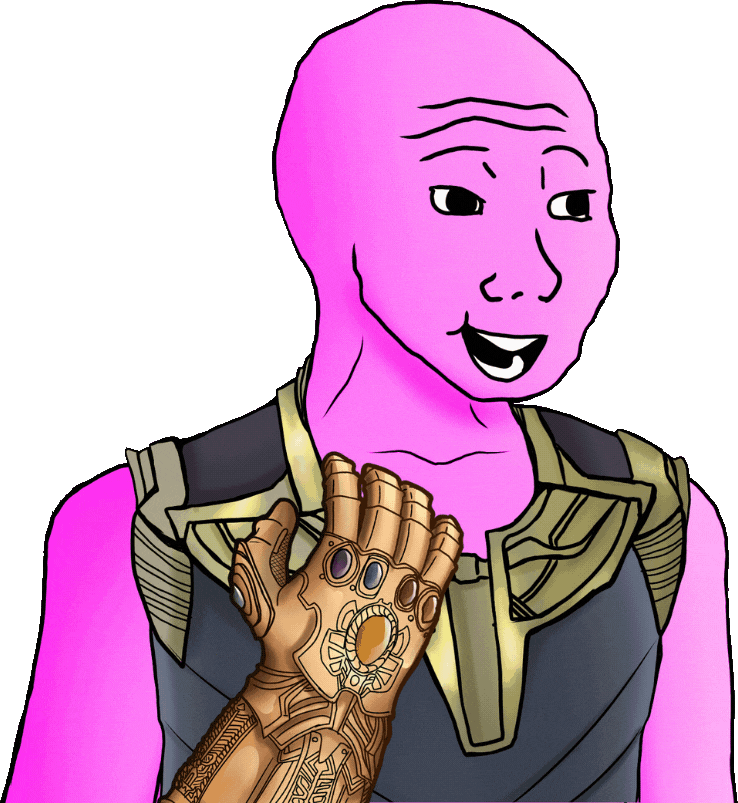
Label: 5_Bloomer